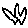
Label: star